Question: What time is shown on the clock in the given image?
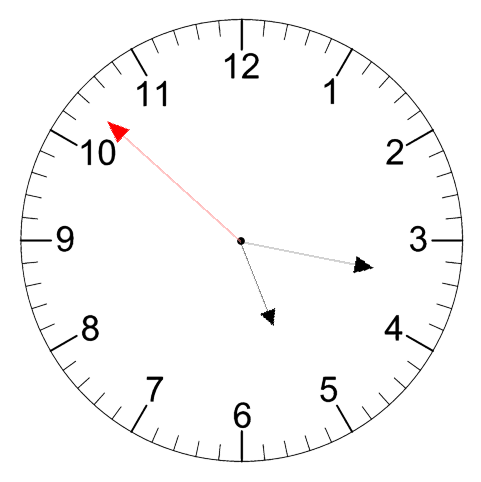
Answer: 05:16:52